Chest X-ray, PA view. Patient: 30 years old, sex F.
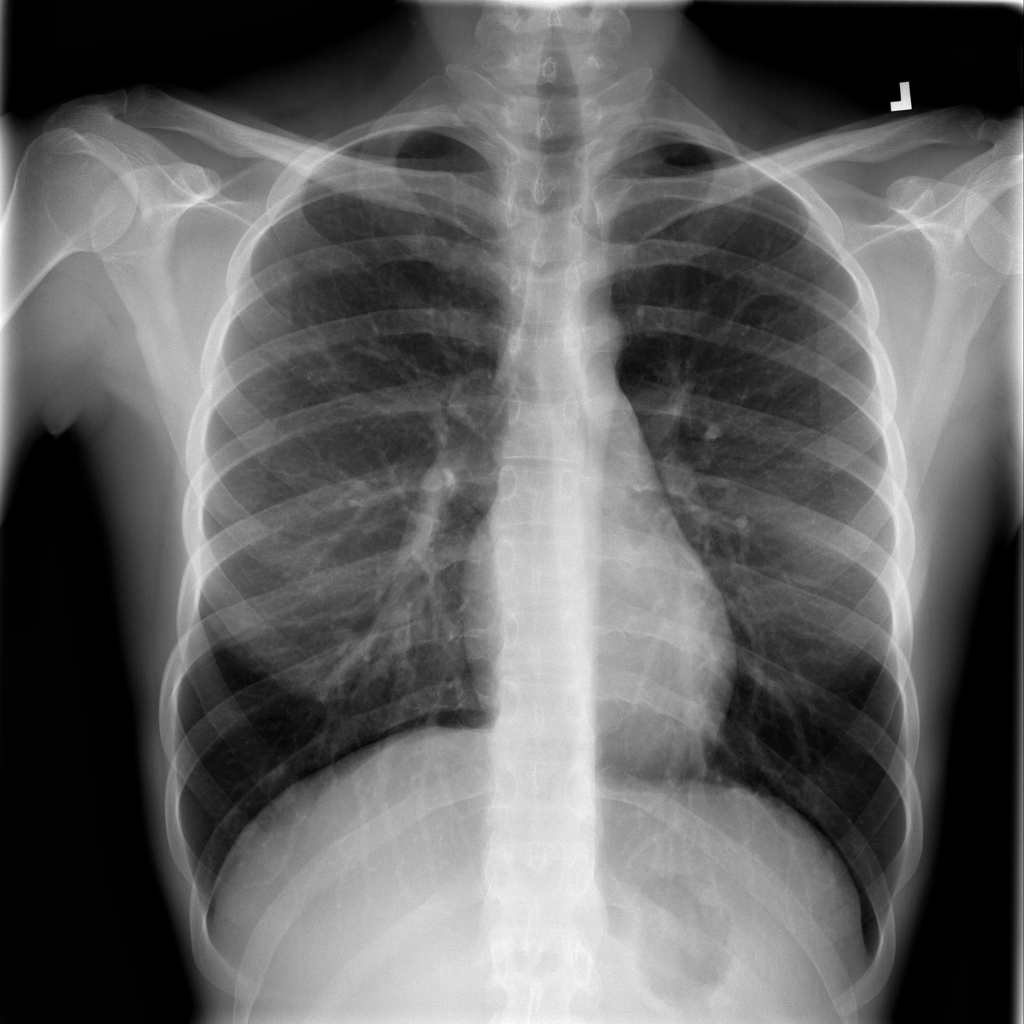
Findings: No Finding